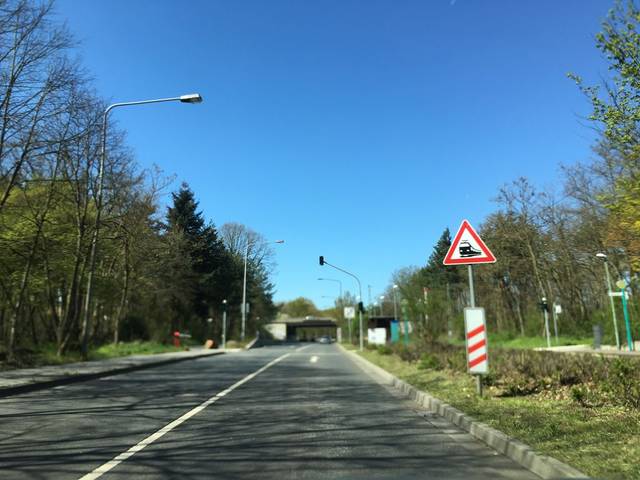
Region: Germany
Coordinates: 50.076, 8.618